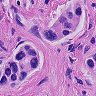
Metastatic tissue present: yes